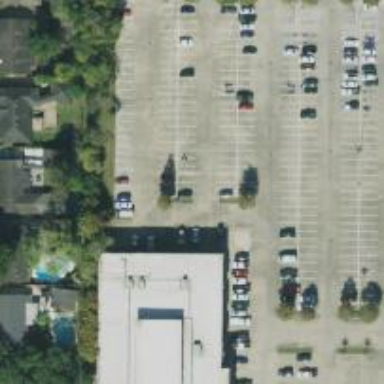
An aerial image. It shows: Parking space.